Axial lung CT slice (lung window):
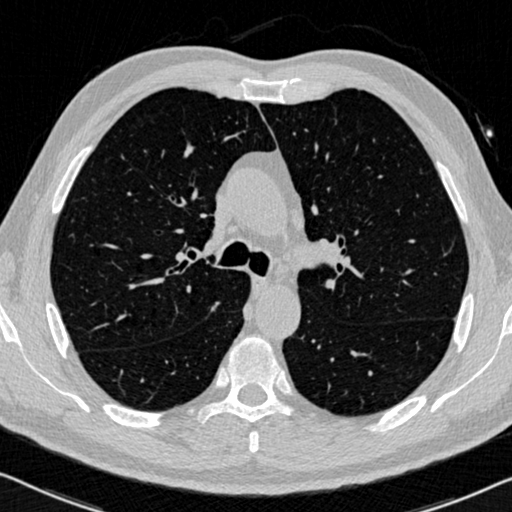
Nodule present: no